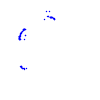
Particle: kaon